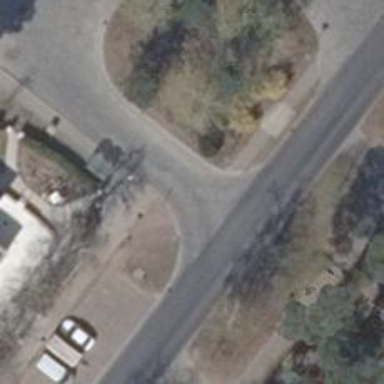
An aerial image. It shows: Residential road.